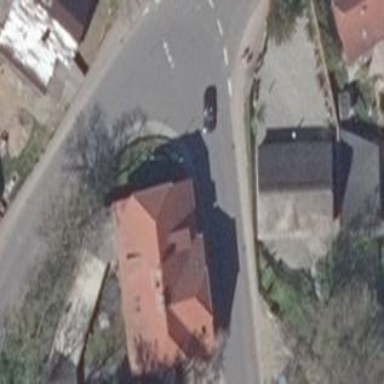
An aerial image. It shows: Historic building.